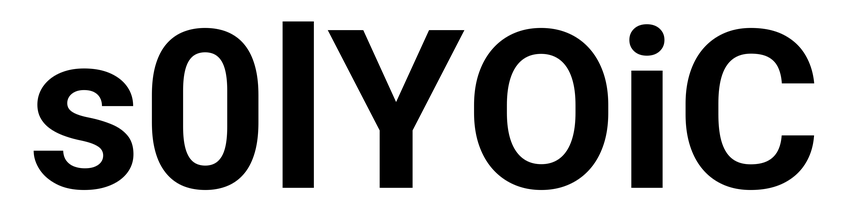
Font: Roboto_Bold